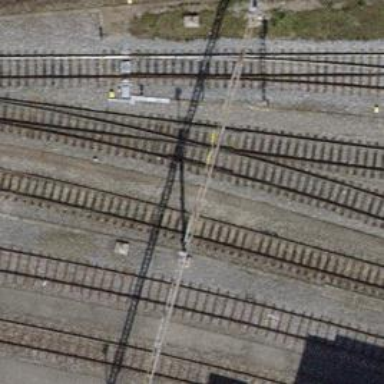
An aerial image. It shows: Railway yard with one track. The railway is electrified with contact line.